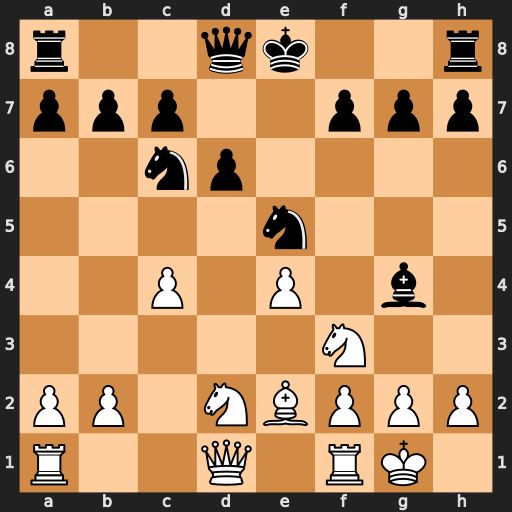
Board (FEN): r2qk2r/ppp2ppp/2np4/4n3/2P1P1b1/5N2/PP1NBPPP/R2Q1RK1
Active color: w
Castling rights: kq
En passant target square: -
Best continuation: Nxe5 dxe5 Bxg4